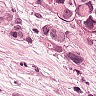
Metastatic tissue present: yes